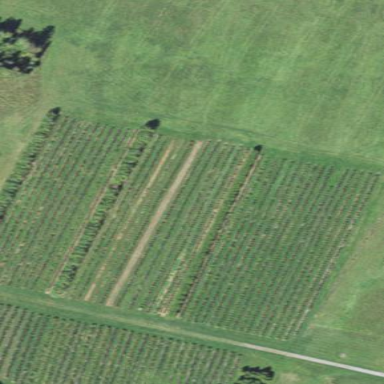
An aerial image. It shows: Orchard filled with blueberry plants.